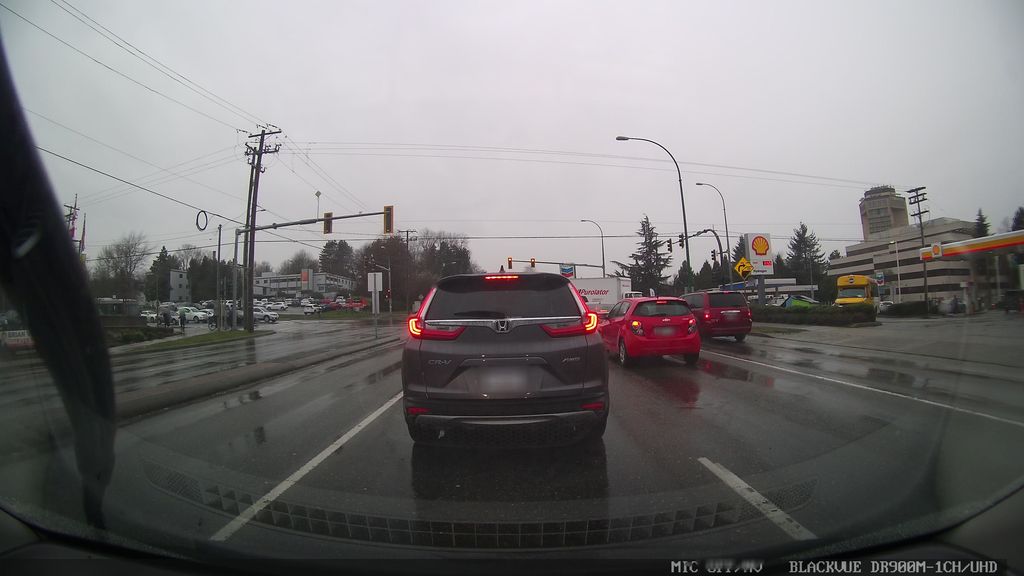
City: vancouver